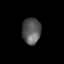
Tissue: lung
Cell type: Endothelial cells
Senescence score: 0.2012
Nuclear area (px): 481
Mean DAPI intensity: 88.48